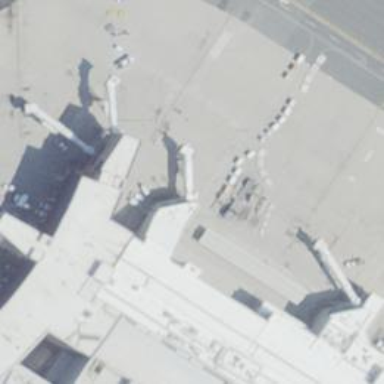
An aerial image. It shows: Airport gate.